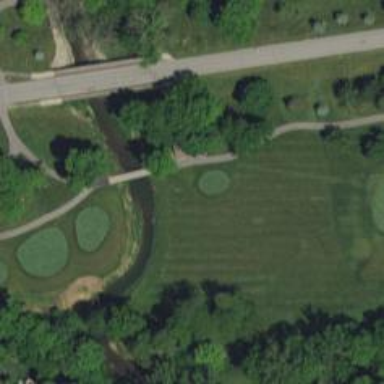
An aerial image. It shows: Path on bridge over golf course.